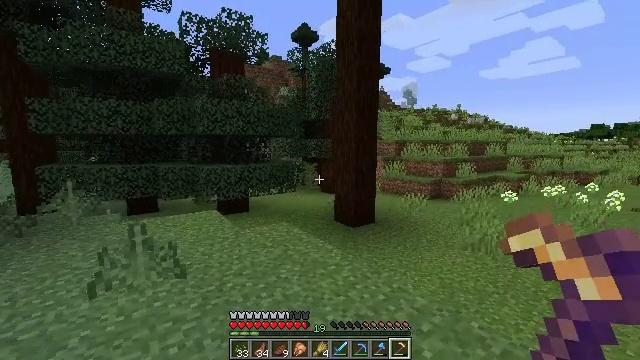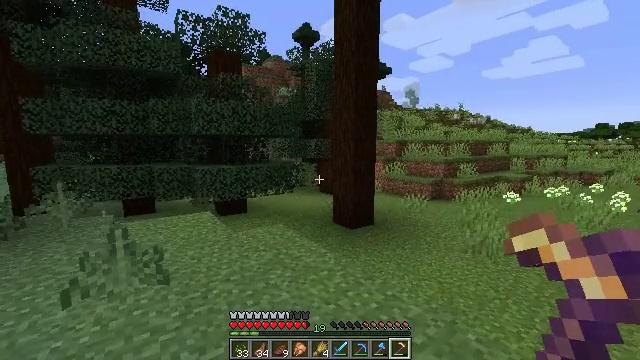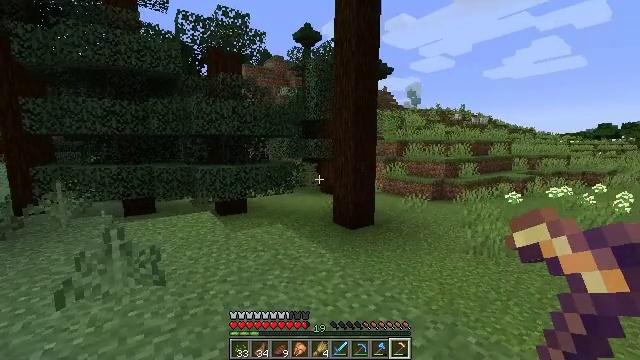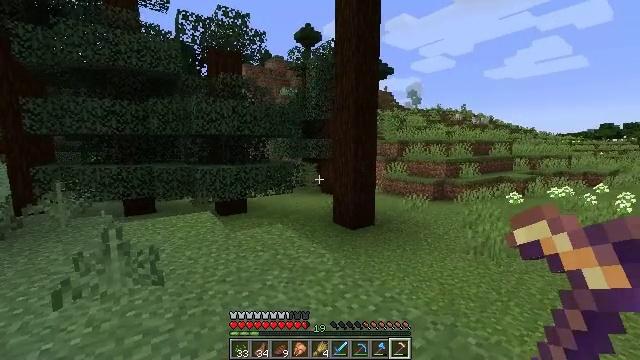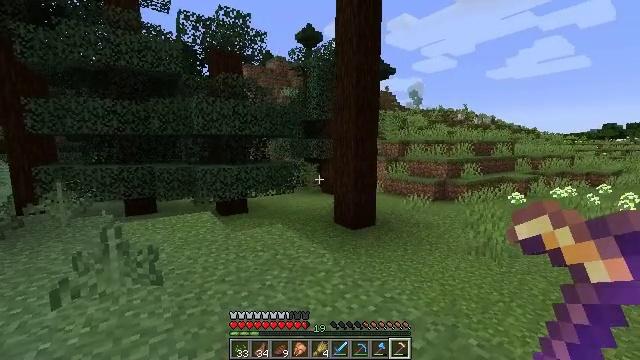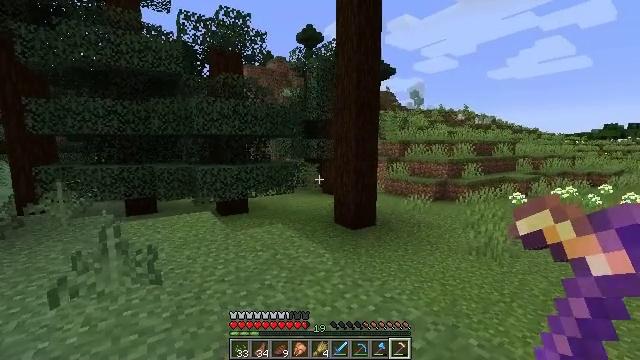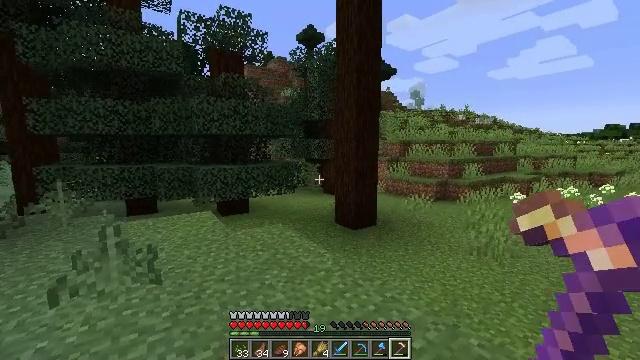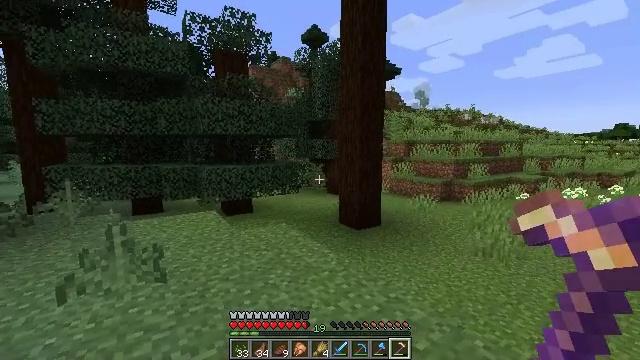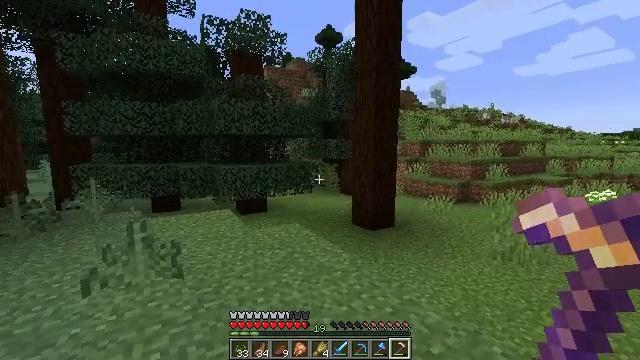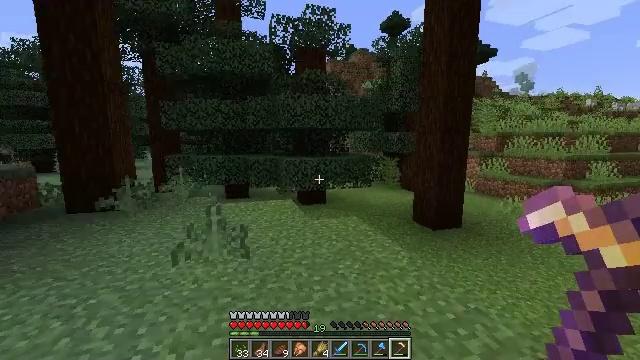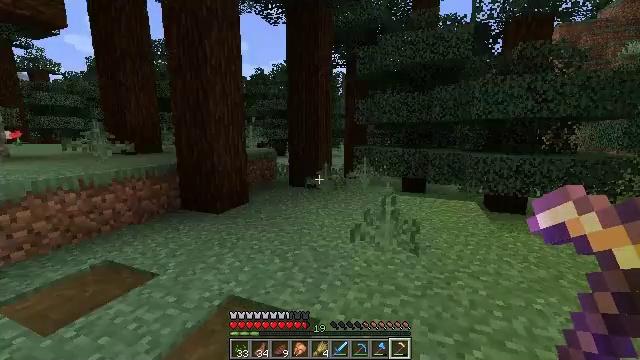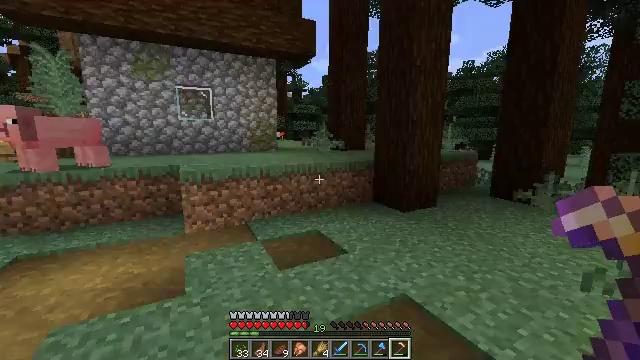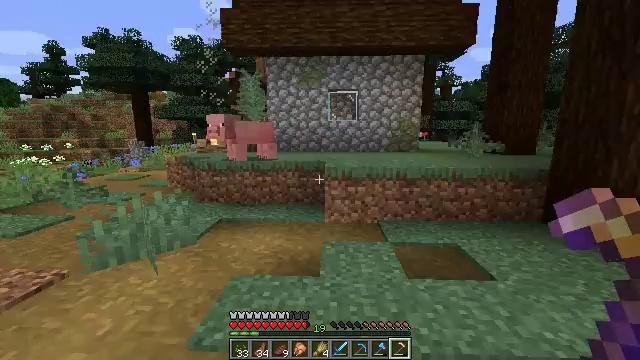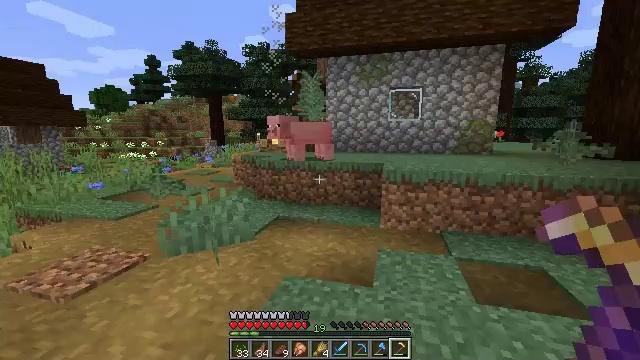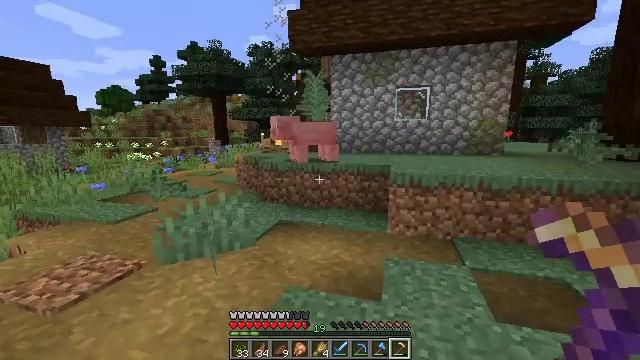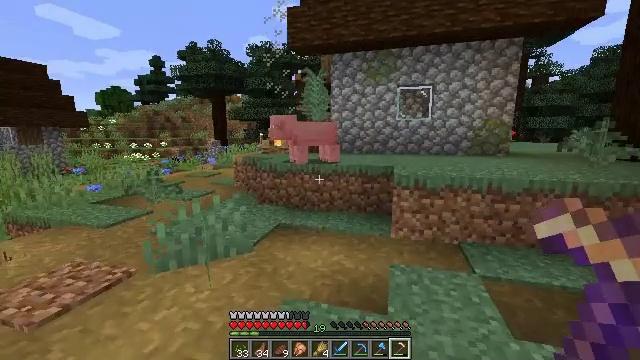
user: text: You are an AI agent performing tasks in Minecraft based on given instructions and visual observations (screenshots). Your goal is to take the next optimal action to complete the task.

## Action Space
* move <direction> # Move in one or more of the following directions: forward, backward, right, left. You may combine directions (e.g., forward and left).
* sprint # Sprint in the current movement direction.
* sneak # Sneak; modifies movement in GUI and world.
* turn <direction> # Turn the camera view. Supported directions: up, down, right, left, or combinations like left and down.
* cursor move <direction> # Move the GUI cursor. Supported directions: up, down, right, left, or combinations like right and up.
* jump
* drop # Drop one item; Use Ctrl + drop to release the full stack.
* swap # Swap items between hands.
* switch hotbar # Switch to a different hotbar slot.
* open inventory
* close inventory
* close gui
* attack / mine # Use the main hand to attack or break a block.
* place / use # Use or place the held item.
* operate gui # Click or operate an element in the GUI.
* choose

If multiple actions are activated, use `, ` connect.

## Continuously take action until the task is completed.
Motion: motion action
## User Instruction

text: Break the powered rail to collect it.
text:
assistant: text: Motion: no_op
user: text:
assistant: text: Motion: no_op
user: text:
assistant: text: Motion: no_op
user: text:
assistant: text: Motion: no_op
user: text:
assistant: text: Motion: no_op
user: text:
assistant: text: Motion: no_op
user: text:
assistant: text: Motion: no_op
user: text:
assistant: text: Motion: turn left
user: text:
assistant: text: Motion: turn left and down
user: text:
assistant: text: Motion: turn left and down
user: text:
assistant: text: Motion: turn left
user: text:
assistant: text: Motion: move forward, turn left
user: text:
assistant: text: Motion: move forward, turn left
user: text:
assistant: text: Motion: move forward
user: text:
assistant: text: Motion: move forward
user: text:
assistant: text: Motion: move forward
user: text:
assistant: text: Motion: move forward
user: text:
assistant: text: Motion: move forward, sprint, turn left
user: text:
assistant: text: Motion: move forward, sprint, turn left
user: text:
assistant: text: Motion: move forward, sprint, turn left
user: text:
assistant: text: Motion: move forward, sprint
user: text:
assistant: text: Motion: move forward
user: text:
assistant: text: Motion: move forward
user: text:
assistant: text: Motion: move forward
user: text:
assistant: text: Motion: move forward
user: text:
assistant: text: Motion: move forward, turn left and down
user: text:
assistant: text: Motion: move forward, turn left and down
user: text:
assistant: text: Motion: move forward, turn left and down, jump
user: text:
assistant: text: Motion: move forward, turn left and down, jump
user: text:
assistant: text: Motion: move forward, turn left, jump